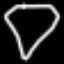
Label: diamond